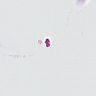
Metastatic tissue present: no